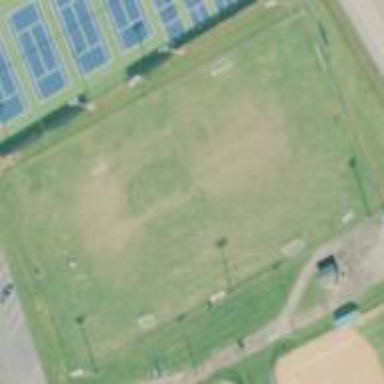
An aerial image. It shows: Soccer pitch for leisure land activities.